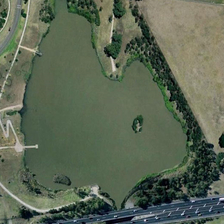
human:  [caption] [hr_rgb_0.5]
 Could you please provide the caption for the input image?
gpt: an irregular pond surrounded by green trees and farmlands is near two parallel roads with cars .

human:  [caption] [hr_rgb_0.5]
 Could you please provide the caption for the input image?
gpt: an irregular pond surrounded by green trees and farmlands is near two parallel roads with cars .

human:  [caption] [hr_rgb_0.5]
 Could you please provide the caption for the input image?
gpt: an irregular pond surrounded by green trees and farmlands is near two parallel roads with cars .

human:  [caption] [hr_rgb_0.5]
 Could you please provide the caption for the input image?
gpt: an irregular pond surrounded by green trees and farmlands is near two parallel roads with cars .

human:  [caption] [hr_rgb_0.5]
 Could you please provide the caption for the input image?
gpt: an irregular pond surrounded by green trees and farmlands is near two parallel roads with cars .